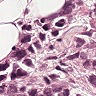
Metastatic tissue present: yes